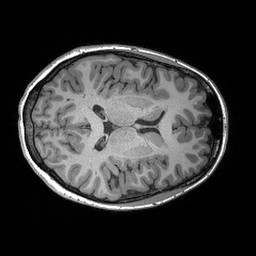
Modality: T1w
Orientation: axial
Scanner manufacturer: siemens
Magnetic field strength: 3 T
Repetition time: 2.3 s
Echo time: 0.00298 s